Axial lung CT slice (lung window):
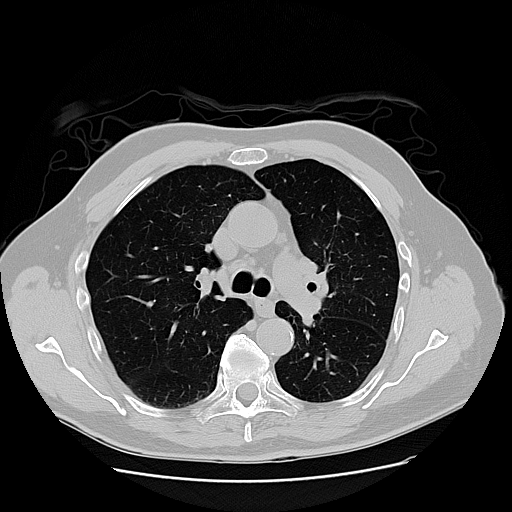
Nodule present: no